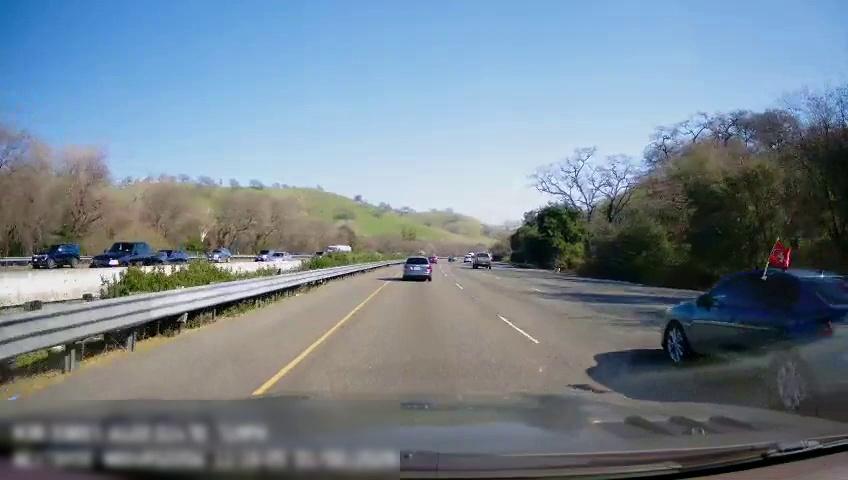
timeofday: Day
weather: Sunny
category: Drivable Space
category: Drivable Space
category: Vehicles | SUV
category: Vehicles | SUV
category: Vehicles | Car
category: Vehicles | SUV
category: Vehicles | Car
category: Vehicles | Car
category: Vehicles | Truck
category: Vehicles | Car
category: Vehicles | Truck
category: Vehicles | Car
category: Vehicles | SUV
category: Vehicles | Car
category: Lanes | Current Lane
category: Lanes | Current Lane
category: Lanes | Alternate Lane